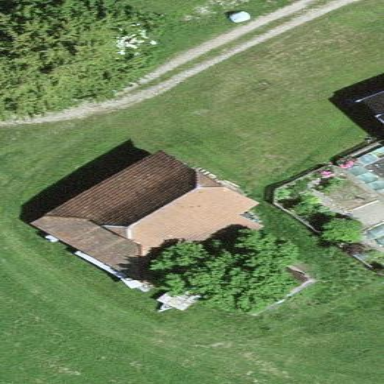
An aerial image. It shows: Rural barn.